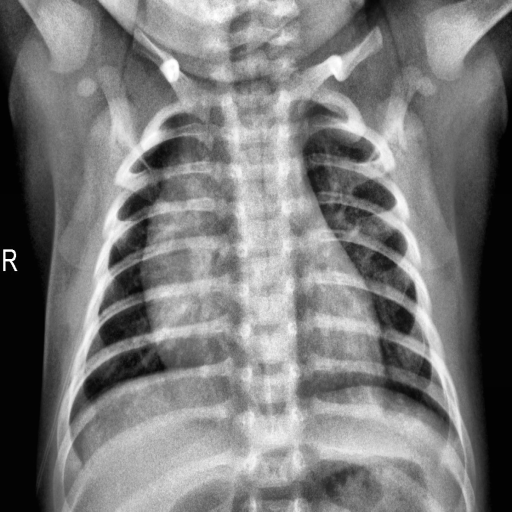
Finding: NORMAL